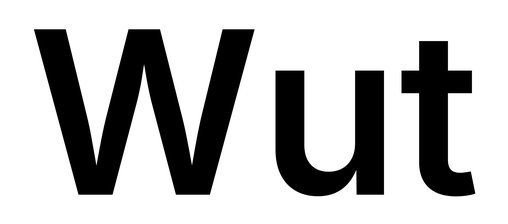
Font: Inter_SemiBold